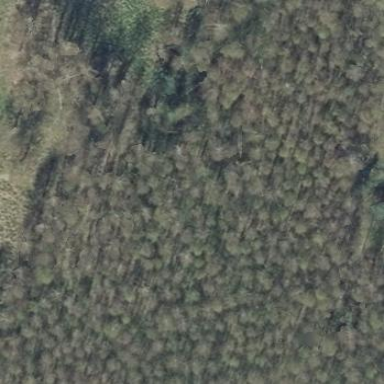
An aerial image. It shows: Broadleaved woodland area.